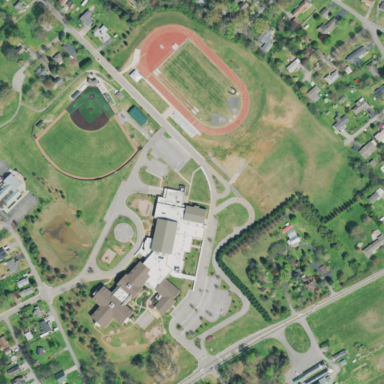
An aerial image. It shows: School.